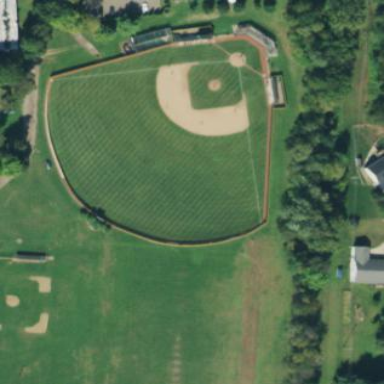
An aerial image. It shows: Baseball pitch for leisure and sports activities.